Question: I have the following form inside SharePoint 2013 web application :-

I need to remove all the Table '<tr>' except the ones that start with '"name" & "title"'. so can anyone adivce how i can achieve this ? . here is part of the markup for the above image (it show two Tr on that have Content Type (should be removed), while the other contain Name ):-
'''
<table id="formTbl" class="ms-formtable" width="100%" cellspacing="0" cellpadding="0" border="0" style="margin-top: 8px;">
<tbody>
<tr>
<td class="ms-formlabel" valign="top" nowrap="true">
<h3 class="ms-standardheader">Content Type</h3>
</td>
<td class="ms-formbody" valign="top">
</tr>
<tr>
<td class="ms-formlabel" width="113px" valign="top" nowrap="true">
<h3 class="ms-standardheader">
<nobr>
Name
<span class="ms-accentText" title="This is a required field."> *</span>
</nobr>
</h3>
</td>
<td class="ms-formbody" width="350px" valign="top">
</tr>
<tr>
<tr>
<td class="ms-formlabel" width="113px" valign="top" nowrap="true">
<td class="ms-formbody" width="350px" valign="top">
</tr>
'''
Now i have jquery version 1.7 loaded inside the web application, but i prefer to achieved using pure javaScript.
Thanks
here is a more detailed markup :-
'''
<div id="contentRow">
<div id="sideNavBox" class="ms-dialogHidden ms-forceWrap ms-noList">
<div id="contentBox" aria-relevant="all" aria-live="polite">
<div id="notificationArea" class="ms-notif-box"></div>
<div id="DeltaPageStatusBar">
<div id="customcalender"></div>
<div id="DeltaPlaceHolderMain">
<a id="mainContent" tabindex="-1" name="mainContent"></a>
<div style="padding-left:5px">
<table id="onetIDListForm" class="ms-core-tableNoSpace">
<tbody>
<tr>
<td>
<div class="ms-webpart-zone ms-fullWidth">
<div id="MSOZoneCell_WebPartWPQ2" class="s4-wpcell-plain ms-webpartzone-cell ms-webpart-cell-vertical ms-fullWidth ">
<div class="ms-webpart-chrome ms-webpart-chrome-vertical ms-webpart-chrome-fullWidth ">
<div id="WebPartWPQ2" class="noindex " style="" allowdelete="false" width="100%" haspers="false" webpartid="6c7d849e-da6b-4138-be9f-b99bde542065">
<table class="ms-informationbar" width="100%" cellspacing="0" cellpadding="2" border="0" style="margin-bottom: 5px;">
<div id="listFormToolBarTop" style="display: none;">
<span style="display:none">
<span></span>
<table width="100%">
<tbody>
<tr>
<td width="100%" valign="top">
<table id="formTbl" class="ms-formtable" width="100%" cellspacing="0" cellpadding="0" border="0" style="margin-top: 8px;">
<tbody>
<tr>
<td class="ms-formlabel" valign="top" nowrap="true">
<h3 class="ms-standardheader">Content Type</h3>
</td>
<td class="ms-formbody" valign="top">
</tr>
<tr>
<td class="ms-formlabel" width="113px" valign="top" nowrap="true">
<h3 class="ms-standardheader">
<nobr>
Name
<span class="ms-accentText" title="This is a required field."> *</span>
</nobr>
</h3>
</td>
<td class="ms-formbody" width="350px" valign="top">
</tr>
<tr>
<tr>
<td class="ms-formlabel" width="113px" valign="top" nowrap="true">
<td class="ms-formbody" width="350px" valign="top">
</tr>
<tr>
<tr>
<tr>
'''
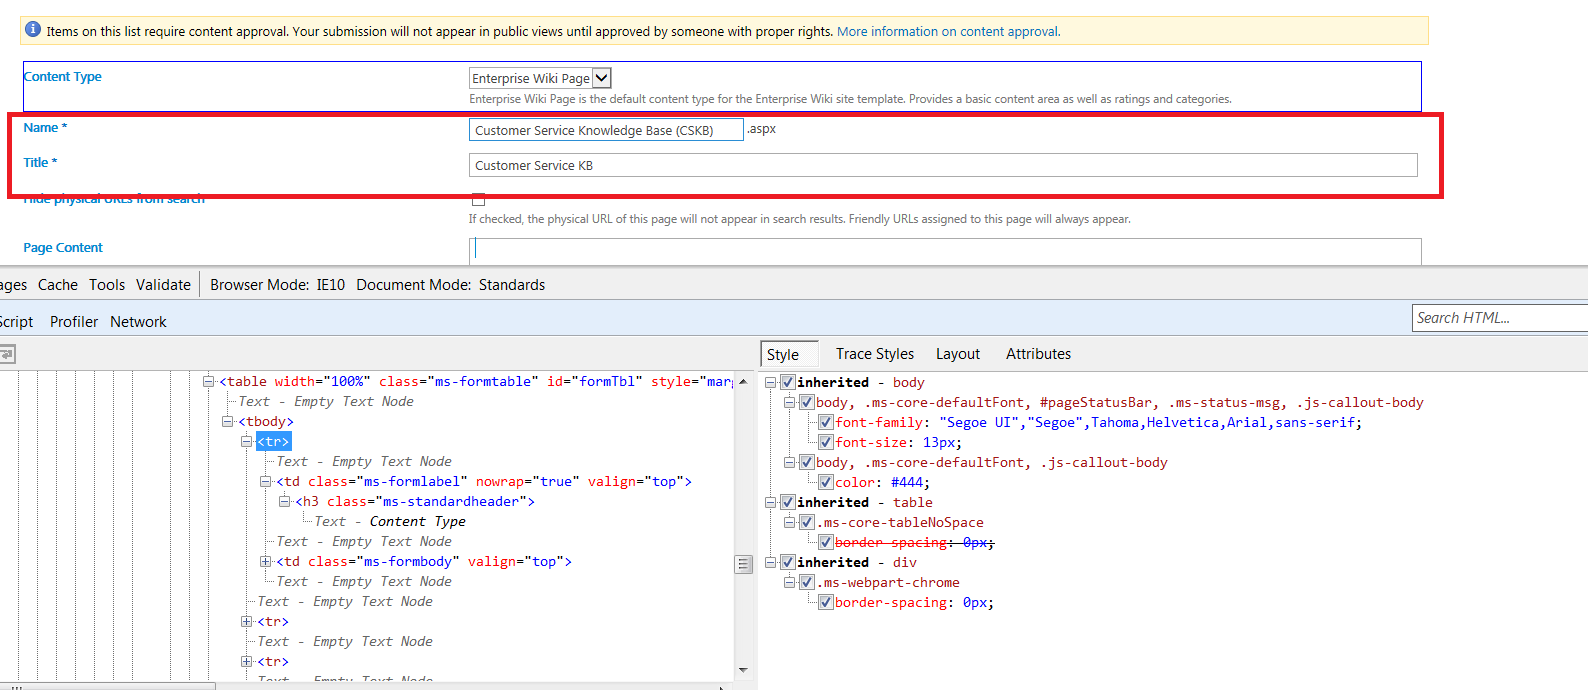
Answer: When in doubt, <URL> is your friend:
<URL>
'''
$('#formTbl tr').filter(function () {
return !$(".ms-standardheader", this).text().match(/Name|Title/i);
}).remove();
'''
The result returned of a function passed to filter is a boolean value telling which items to retain (truthy), or which to exclude (falsey).
This one targets only rows that have the requested text in the 'ms-standardheader' classed element.
It also only targets a specific inner table to avoid the case of deep searching from the top level table and wiping out entire tables within it.
While you can do this with plain old JS, significantly more code is required.As you already have a version of jQuery installed, it makes sense to use it.